I will show an image sequence of human cooking. I have annotated the images with numbered circles. Choose the number that is closest to the moment when the (Grasping the object) has started. You are a five-time world champion in this game. Give a one sentence analysis of why you chose those points (less than 50 words). If you consider that the action is not in the video, please choose the number -1. Provide your answer at the end in a json file of this format: {"points": []}
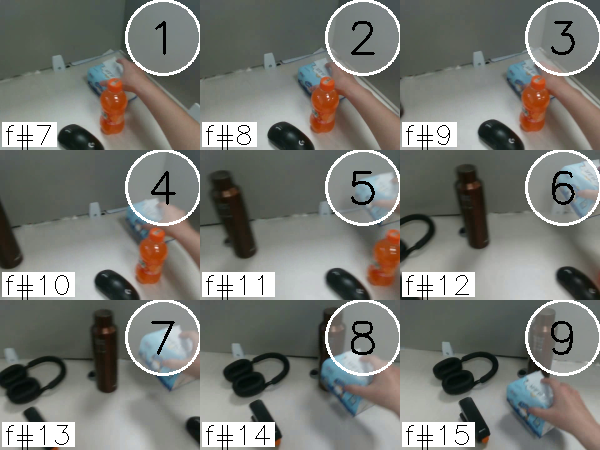
Frame 2 shows the clearest moment of hand-object contact.
{"points": [2]}